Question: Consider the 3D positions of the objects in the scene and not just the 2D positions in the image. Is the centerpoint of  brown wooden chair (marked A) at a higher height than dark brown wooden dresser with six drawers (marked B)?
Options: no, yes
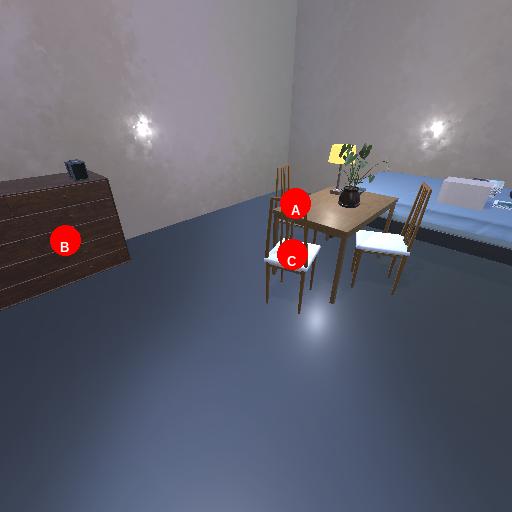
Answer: no